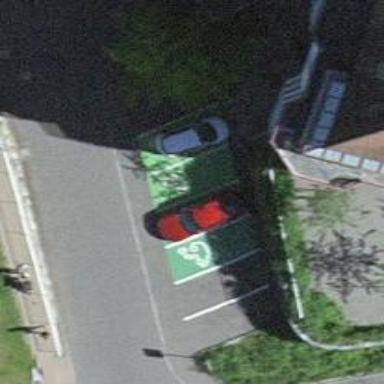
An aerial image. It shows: Charging station.